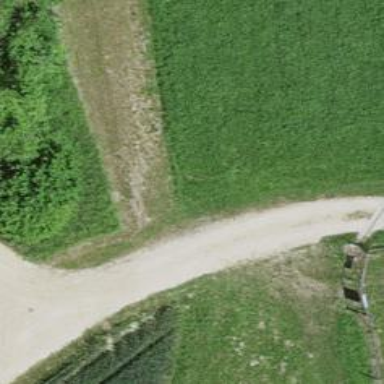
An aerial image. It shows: Gravel track with grade2 quality.